Question: Im trying to display a graph from dataframe:
'''
created_date unique_key
0 2019 42065237
1 2011 22253407
2 2011 22254169
'''
For X axis I want Dates in sorted order, for Y axis I want Total of unique keys per year.
here is what i have tried:
'''
plt.figure(figsize=(8,5))
x_data,y_data = (time_vs_heat_complaints_df['created_date'].values,time_vs_heat_complaints_df['unique_key'].values)
plt.plot(x_data,y_data, 'ro')
plt.xlabel('Year')
plt.ylabel('# of Heat/Hot Water Complaints')
plt.show()
'''
this was my result, its a mess.

For X axis I want Dates in sorted order, for Y axis I want Total of unique keys per year. and for some reason its just showing from 1-4 it should be in the hundreds of thousands (y axis)
I specifically need to define xdata, and ydata to get my independent and dependent variables for making a prediction, the answer does not work in this case because here is what I tried using his answer:
'''
plt.figure(figsize=(8,5))
x_data,y_data = (pluto_df['created_date'].values,pluto_df.groupby('created_date')['HEAT/HOT WATER'].size())
plt.plot(x_data,y_data, 'ro')
plt.xlabel('Year')
plt.ylabel('Complaints')
plt.show()
'''
and I received an error
'''
x and y must have same first dimension, but have shapes (<PHONE>,) and (9,)
'''
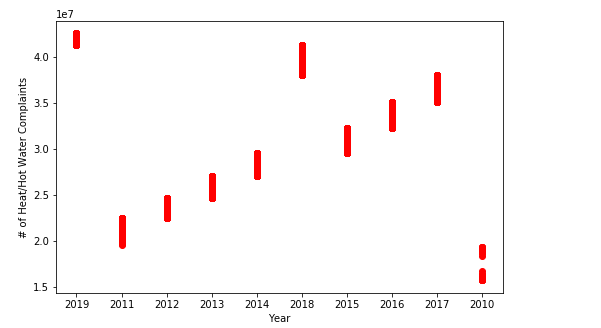
Answer: Try:
'''
s = df.groupby('created_date').unique_key.size()
x_data, y_data = s.index, s.values
plt.plot(x_data, y_data)
plt.xlabel('Year')
plt.ylabel('# of Heat/Hot Water Complaints')
plt.show()
'''
Output will look like this:
<URL>